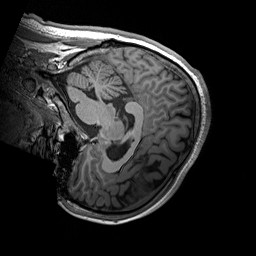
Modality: T1w
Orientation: sagittal
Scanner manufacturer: siemens
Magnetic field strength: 3 T
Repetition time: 2.2 s
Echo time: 0.00244 s